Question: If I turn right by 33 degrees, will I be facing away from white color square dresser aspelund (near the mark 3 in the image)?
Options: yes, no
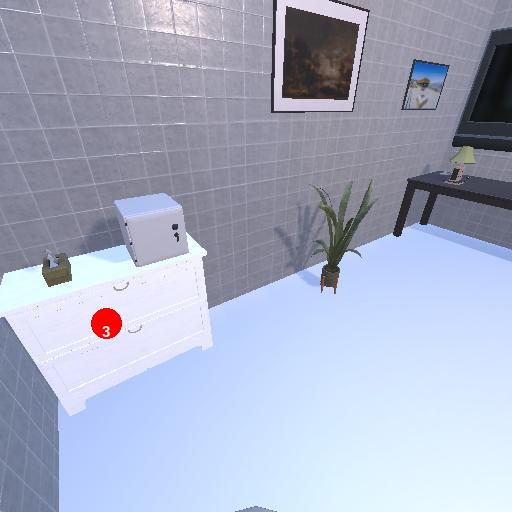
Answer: yes